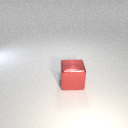
large red metal cube